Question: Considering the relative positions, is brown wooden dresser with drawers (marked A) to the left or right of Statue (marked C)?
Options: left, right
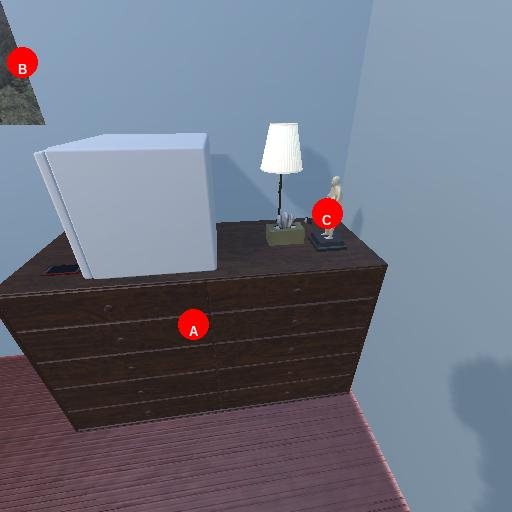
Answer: left